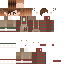
A female human skin with medium skin, wearing brown long hair dressed in a blue hoodie and black pants, featuring a closed mouth.